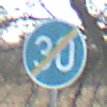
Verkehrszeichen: EndeMindestgeschwindigkeit
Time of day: MorningAfternoon
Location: Outdoor (Nature)
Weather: Clear
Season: NotSpecified
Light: Natural